Question: I have a 'TextBox' with 'StringCollection' as 'AutoCompleteSource'. When user starts typing it filters data by letter etc. as usual. Here is the picture of my 'TextBox':

As you can see it has "..." custom button in it. Is there any way I can call 'DropDown' list with full data from my 'StringCollection' inside button click event? I really have no idea how to call 'DropDown' list manually.
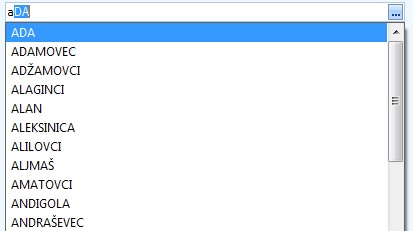
Answer: It seems there no way to access autocomplete box, from your code, see similar question: <URL>
My suggestion is to put any list control (listbox, for example) below the textbox, set it's data source and set it as unvisible. On your button press, show it!